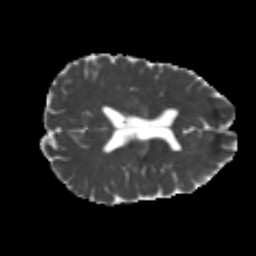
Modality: MD
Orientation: axial
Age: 24
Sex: male
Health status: healthy
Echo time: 0.074 s